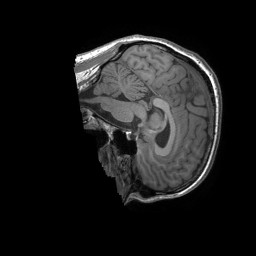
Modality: T1w
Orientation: sagittal
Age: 34
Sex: male